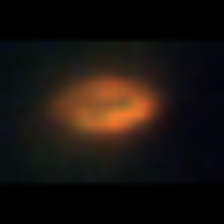
Taxon: Unknown_phyto
Group: Unknown